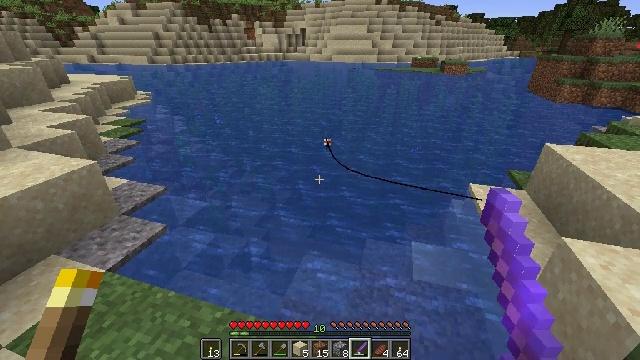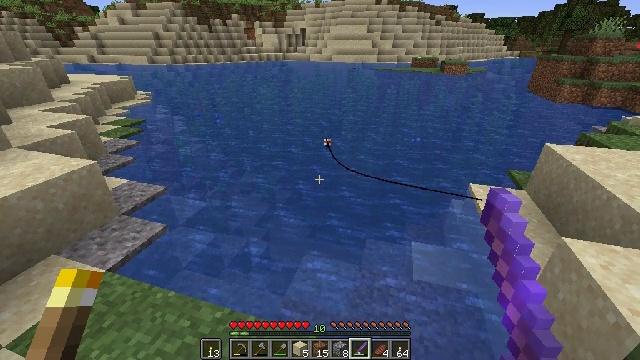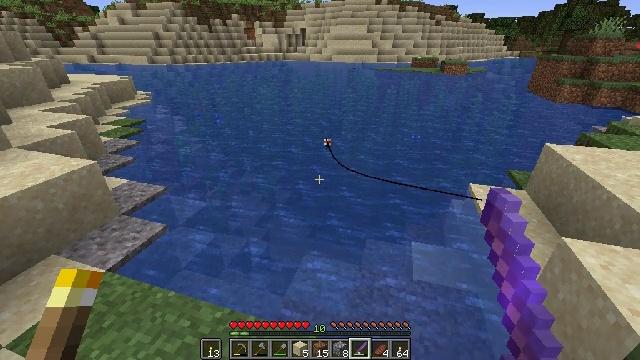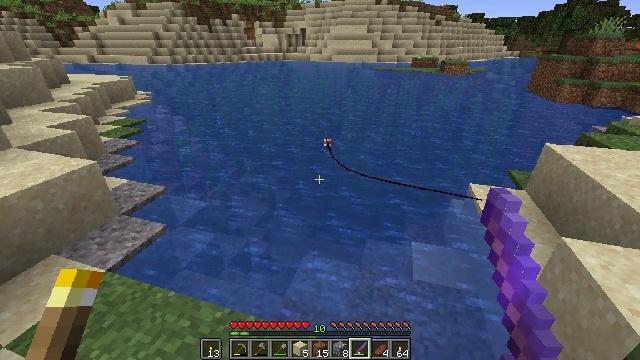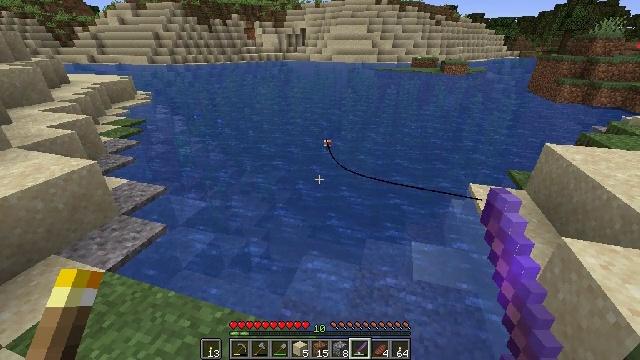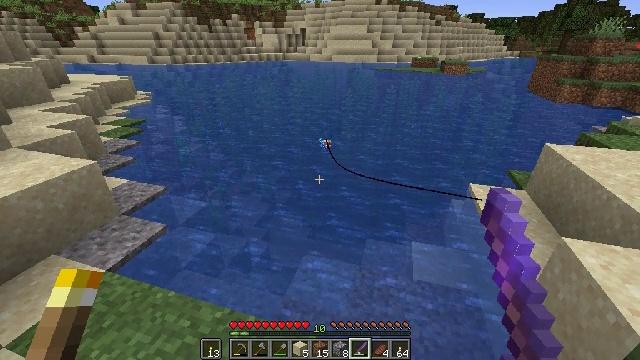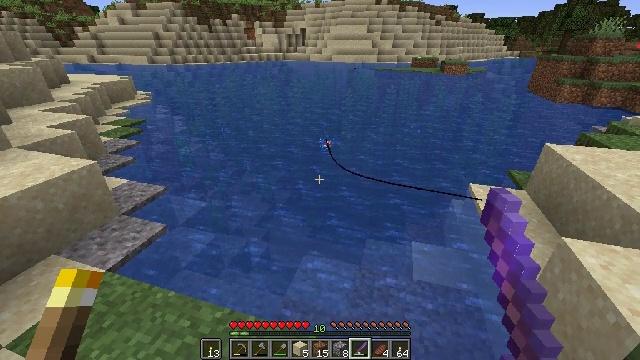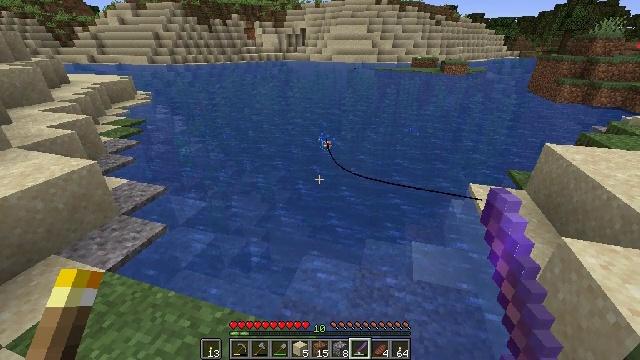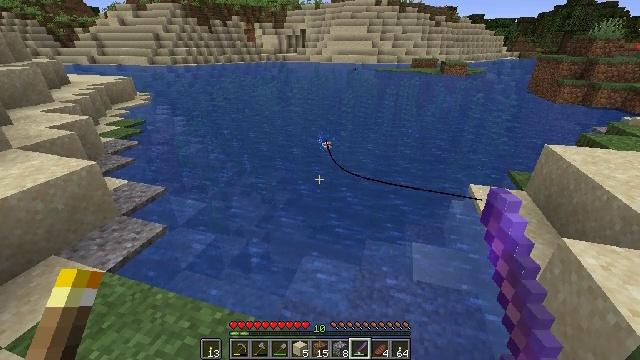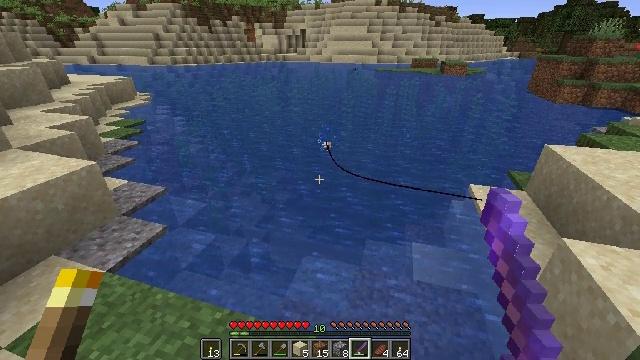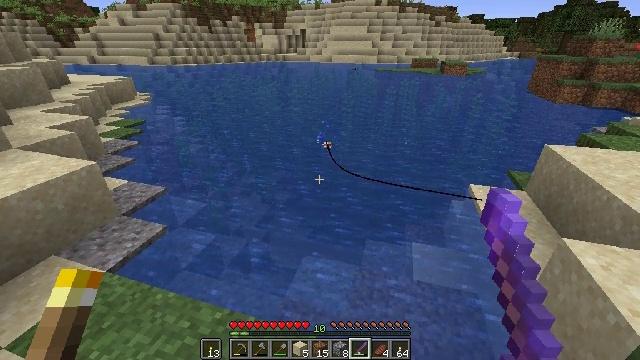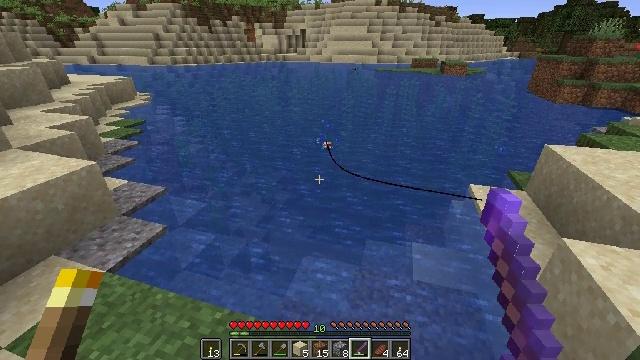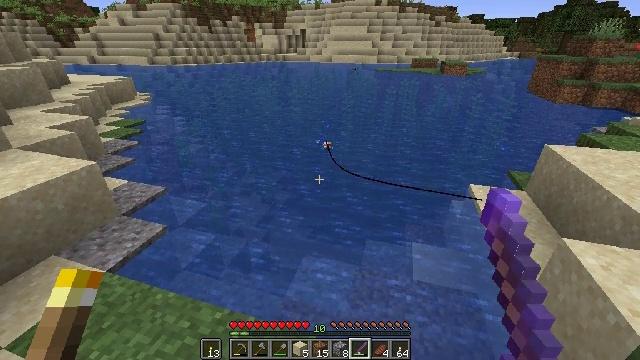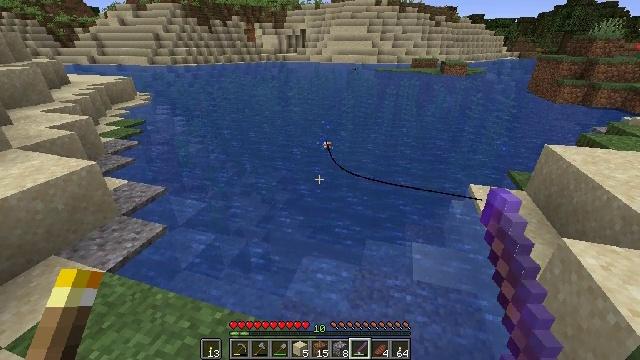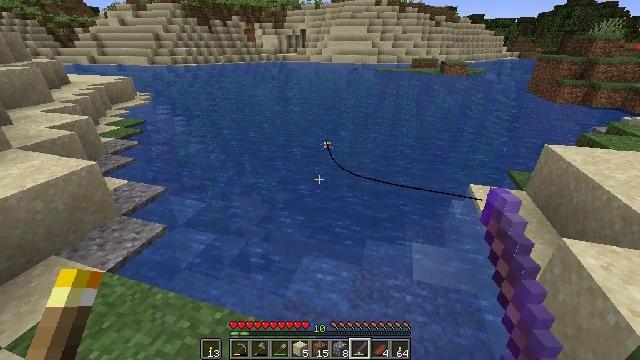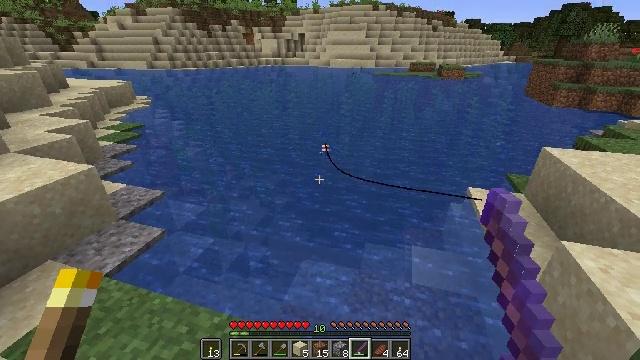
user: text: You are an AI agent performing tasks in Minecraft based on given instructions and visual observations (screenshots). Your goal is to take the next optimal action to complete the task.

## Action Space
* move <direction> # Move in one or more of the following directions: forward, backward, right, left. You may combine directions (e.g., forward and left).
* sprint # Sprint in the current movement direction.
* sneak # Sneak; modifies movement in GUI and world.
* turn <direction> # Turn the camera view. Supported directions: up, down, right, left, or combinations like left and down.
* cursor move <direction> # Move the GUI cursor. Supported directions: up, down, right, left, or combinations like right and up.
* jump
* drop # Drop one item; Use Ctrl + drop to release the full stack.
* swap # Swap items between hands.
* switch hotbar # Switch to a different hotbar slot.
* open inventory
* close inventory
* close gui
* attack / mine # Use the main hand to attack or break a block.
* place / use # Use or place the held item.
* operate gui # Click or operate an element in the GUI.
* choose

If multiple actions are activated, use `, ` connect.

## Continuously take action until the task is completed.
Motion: motion action
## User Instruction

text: Remove a cracked stone bricks from the inventory.
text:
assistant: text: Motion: no_op
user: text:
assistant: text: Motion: no_op
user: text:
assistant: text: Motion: no_op
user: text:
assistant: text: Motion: no_op
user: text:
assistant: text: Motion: no_op
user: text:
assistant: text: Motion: no_op
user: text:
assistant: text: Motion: no_op
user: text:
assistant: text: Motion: no_op
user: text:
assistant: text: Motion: no_op
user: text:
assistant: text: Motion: no_op
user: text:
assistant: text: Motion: no_op
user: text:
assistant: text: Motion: no_op
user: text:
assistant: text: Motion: no_op
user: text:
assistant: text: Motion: no_op
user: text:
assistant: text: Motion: no_op
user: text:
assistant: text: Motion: no_op
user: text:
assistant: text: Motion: no_op
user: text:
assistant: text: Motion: turn up
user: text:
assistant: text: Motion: turn right and up
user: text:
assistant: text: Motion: turn up
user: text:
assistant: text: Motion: no_op
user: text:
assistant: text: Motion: no_op
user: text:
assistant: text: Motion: no_op
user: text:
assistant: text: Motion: no_op
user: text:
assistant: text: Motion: no_op
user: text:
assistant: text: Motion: move left
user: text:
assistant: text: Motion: move left
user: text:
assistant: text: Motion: move left
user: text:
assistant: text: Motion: move left
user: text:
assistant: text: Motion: move left